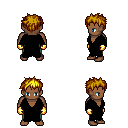
a pixel art fantasy rpg character, male body template, human, dark skin, black robe, teal pants, blonde bedhead hairstyle, gold gloves, four views (front, back, left, right), 2x2 character sprite sheet, small pixel art, hard edges, no anti-aliasing